Field crop: maize
Growth stage: 1
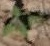
Species: datura